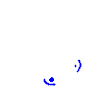
Particle: electron